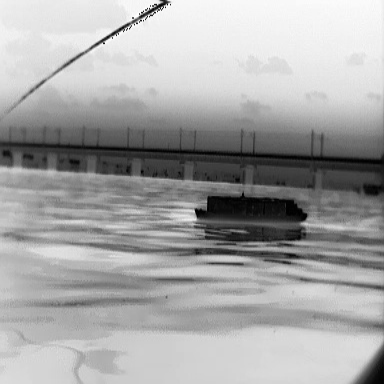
There is a fishing_boat in the infrared image.